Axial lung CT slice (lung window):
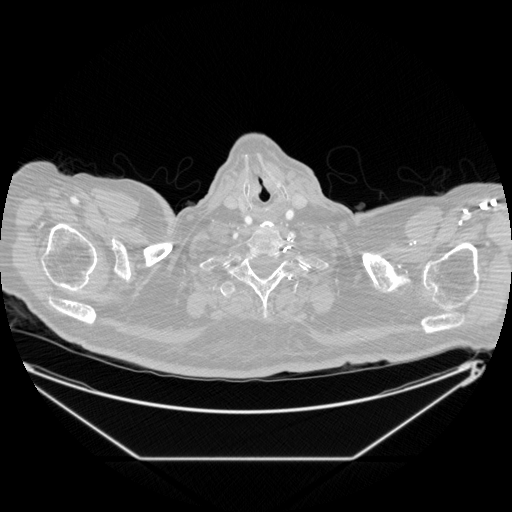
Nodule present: no